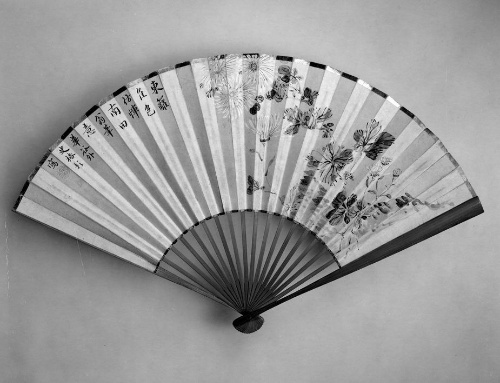
Artist: Tsubaki Kakoku
Artist bio: Japanese, 1825–1850
Object type: Folding fan
Classification: Paintings
Medium: Folding fan; ink and color on paper
Culture: Japan
Period: Edo period (1615–1868)
Dimensions: 10 1/4 x 17 3/8 in. (26 x 44.1 cm)
Department: Asian Art
Credit line: The Harry G. C. Packard Collection of Asian Art, Gift of Harry G. C. Packard, and Purchase, Fletcher, Rogers, Harris Brisbane Dick, and Louis V. Bell Funds, Joseph Pulitzer Bequest, and The Annenberg Fund Inc. Gift, 1975
Accession year: 1975
Repository: Metropolitan Museum of Art, New York, NY
Tags: Flowers